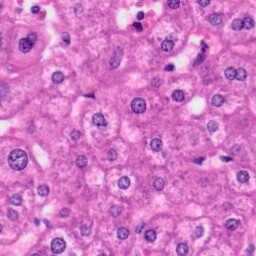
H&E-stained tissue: Liver